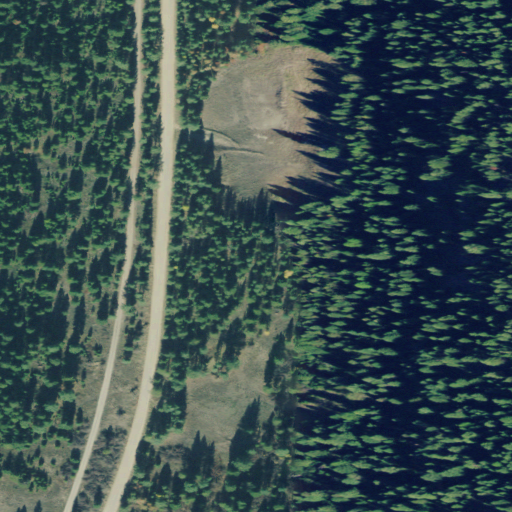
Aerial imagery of plain(s) in Montana named Indian Prairie containing evergreen forest, shrub, and barren land